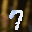
Label: 7